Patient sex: M
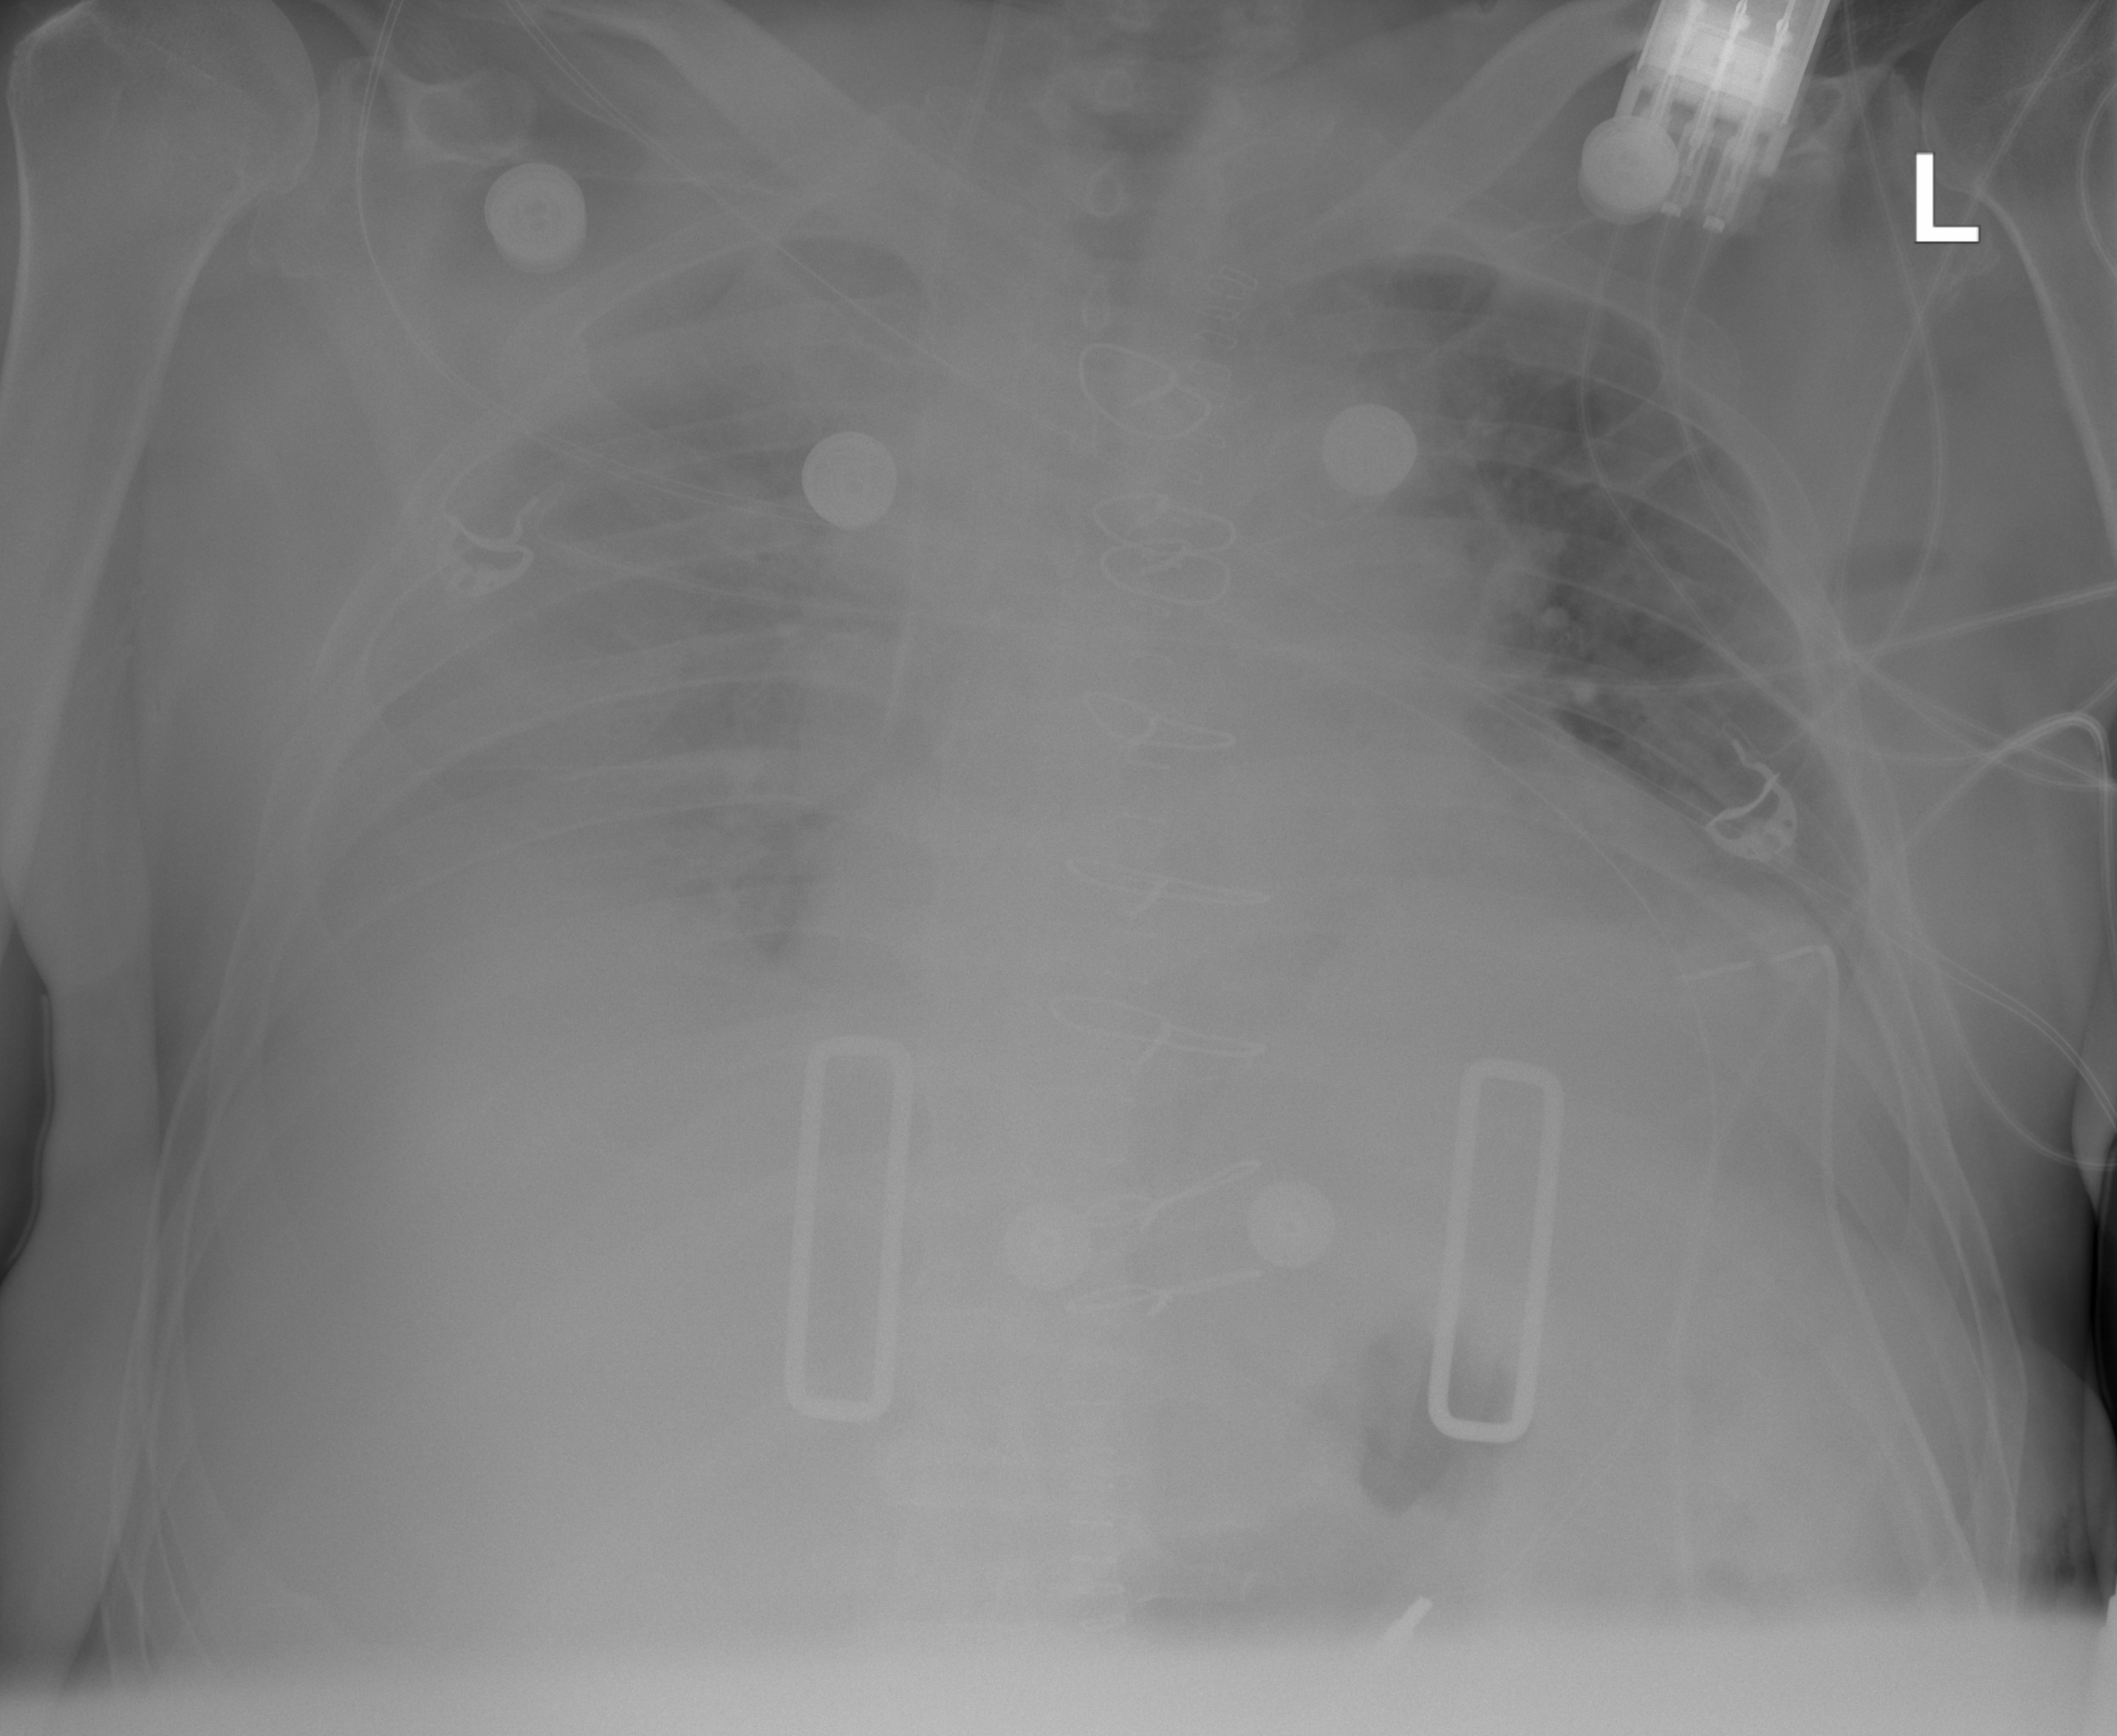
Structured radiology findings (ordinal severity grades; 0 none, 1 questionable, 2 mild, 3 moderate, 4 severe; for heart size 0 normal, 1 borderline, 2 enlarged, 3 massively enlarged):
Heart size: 2
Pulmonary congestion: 2
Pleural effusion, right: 3
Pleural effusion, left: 1
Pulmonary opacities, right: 1
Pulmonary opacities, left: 0
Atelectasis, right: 2
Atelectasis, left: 2